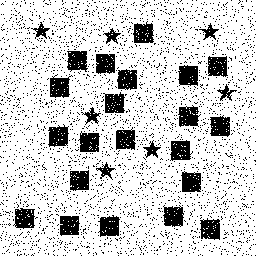
Squares: 21
Triangles: 0
Stars: 7
Total shapes: 28